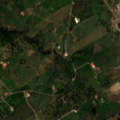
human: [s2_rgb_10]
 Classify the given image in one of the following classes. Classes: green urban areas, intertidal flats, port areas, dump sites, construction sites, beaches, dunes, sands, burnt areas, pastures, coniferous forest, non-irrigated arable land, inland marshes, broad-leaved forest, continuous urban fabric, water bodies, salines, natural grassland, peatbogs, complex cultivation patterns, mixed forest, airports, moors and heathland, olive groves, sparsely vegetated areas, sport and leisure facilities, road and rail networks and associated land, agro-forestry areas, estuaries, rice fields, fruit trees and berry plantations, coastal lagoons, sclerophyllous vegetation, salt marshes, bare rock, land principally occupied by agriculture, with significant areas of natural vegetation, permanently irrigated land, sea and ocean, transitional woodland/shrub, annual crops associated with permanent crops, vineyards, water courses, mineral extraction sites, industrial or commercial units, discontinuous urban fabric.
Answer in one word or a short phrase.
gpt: pastures, complex cultivation patterns, agro-forestry areas